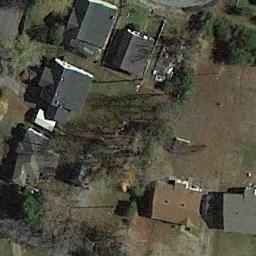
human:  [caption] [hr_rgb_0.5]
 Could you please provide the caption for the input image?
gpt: The medium residential is on the grass next to some trees .

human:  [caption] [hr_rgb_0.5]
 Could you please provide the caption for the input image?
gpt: The medium residential area has some houses and some bare trees are among these houses .

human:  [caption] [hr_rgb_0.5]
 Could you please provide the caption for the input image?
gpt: There are many houses in the medium - sized residential area .

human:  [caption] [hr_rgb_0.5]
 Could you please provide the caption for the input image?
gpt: There are many buildings in medium residential area .

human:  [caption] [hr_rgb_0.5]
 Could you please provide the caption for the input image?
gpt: There are some buildings on brown lawns on the medium residential area .